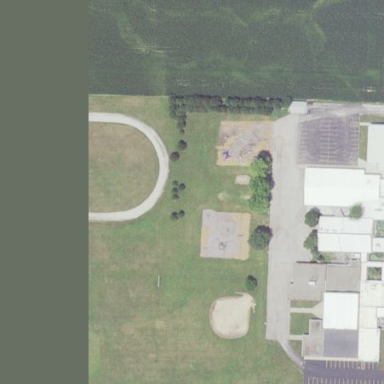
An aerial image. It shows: School.